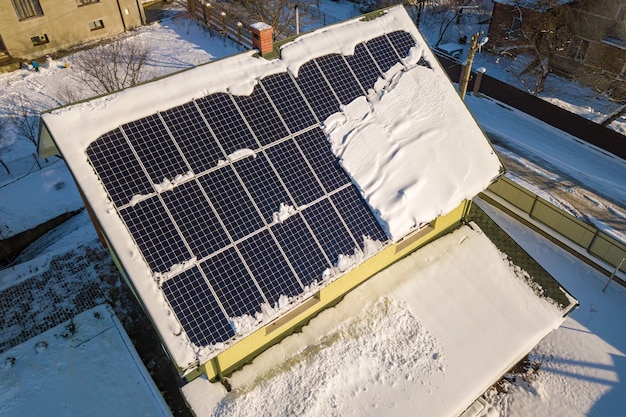
Label: Snow-Covered